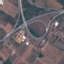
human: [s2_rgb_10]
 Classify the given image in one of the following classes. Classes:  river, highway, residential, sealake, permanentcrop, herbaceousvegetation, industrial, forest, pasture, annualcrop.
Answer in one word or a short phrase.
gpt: Highway